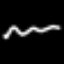
Label: squiggle